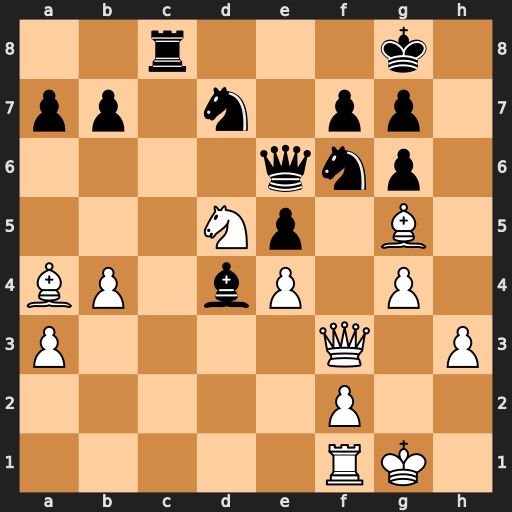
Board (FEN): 2r3k1/pp1n1pp1/4qnp1/3Np1B1/BP1bP1P1/P4Q1P/5P2/5RK1
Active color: w
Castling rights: -
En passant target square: -
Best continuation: Bxd7 Nxd7 Ne7+ Qxe7 Bxe7